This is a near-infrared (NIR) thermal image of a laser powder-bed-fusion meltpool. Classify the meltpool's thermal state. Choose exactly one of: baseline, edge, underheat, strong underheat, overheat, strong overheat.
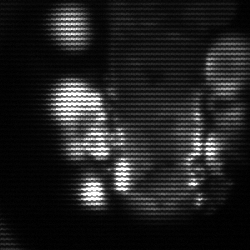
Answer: strong underheat